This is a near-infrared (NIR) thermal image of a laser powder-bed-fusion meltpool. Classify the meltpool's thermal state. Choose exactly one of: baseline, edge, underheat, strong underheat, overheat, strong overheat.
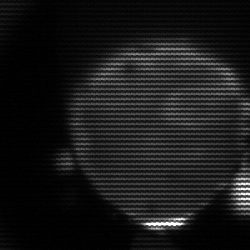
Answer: edge